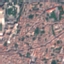
Land use / land cover: Residential